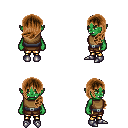
a pixel art fantasy rpg character, female body template, orc, green skin, leather chest armor, gold greaves, brown left-swept hairstyle, metal boots, four views (front, back, left, right), 2x2 character sprite sheet, small pixel art, hard edges, no anti-aliasing